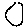
Label: circle